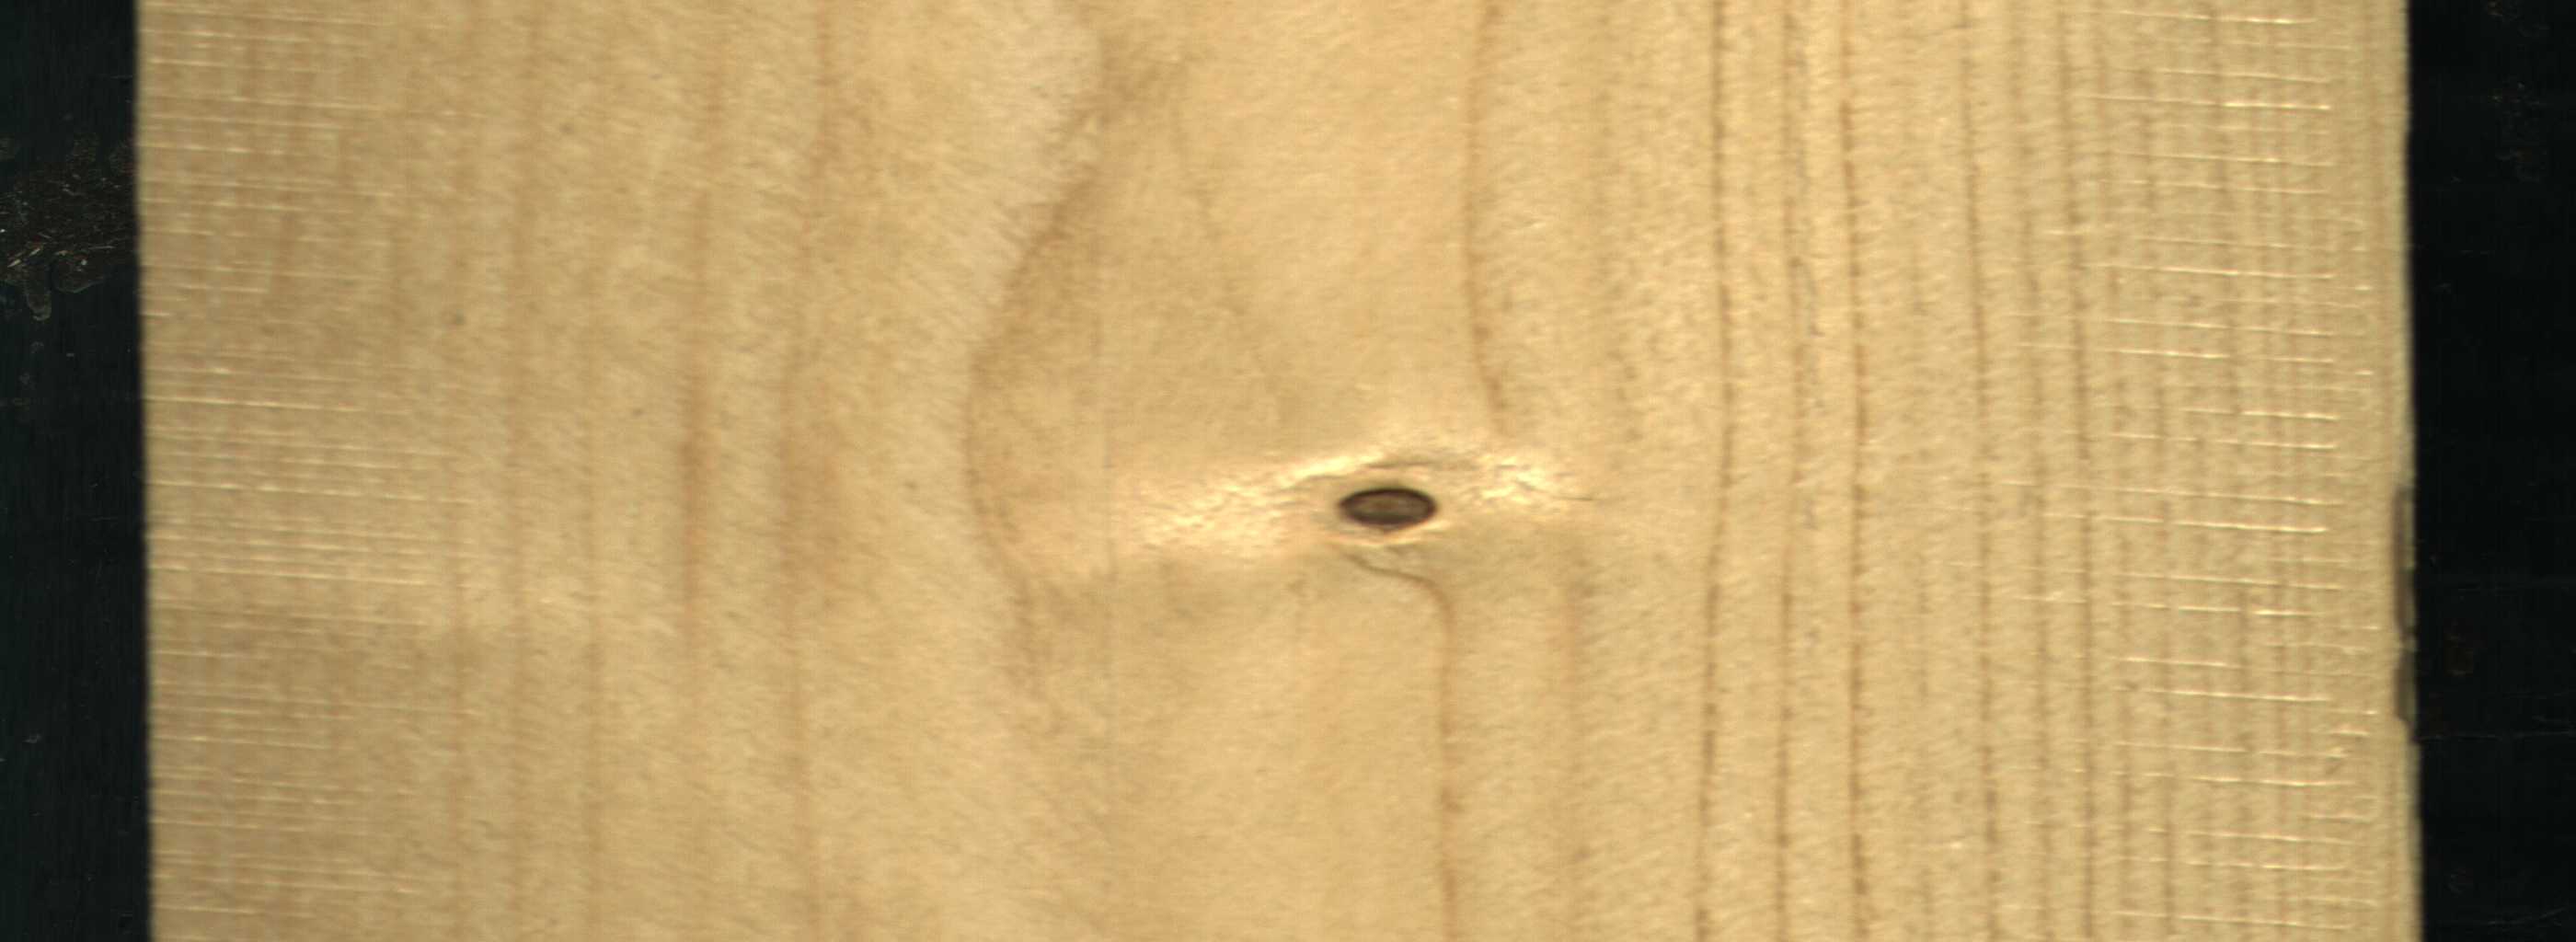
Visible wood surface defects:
Dead_Knot